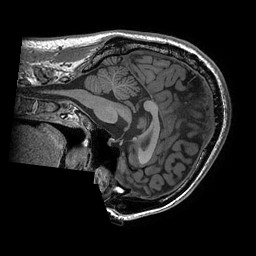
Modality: T1w
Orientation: sagittal
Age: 24
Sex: female
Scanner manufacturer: ge
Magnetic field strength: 3 T
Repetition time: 0.006652 s
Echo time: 0.002928 s